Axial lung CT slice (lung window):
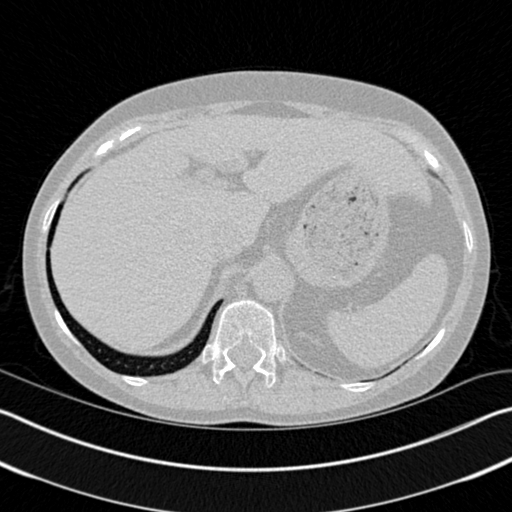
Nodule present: no